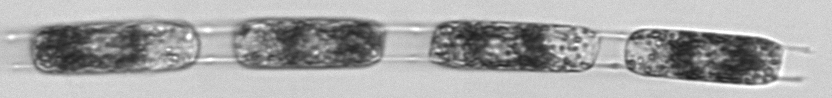
Label: Hemiaulus